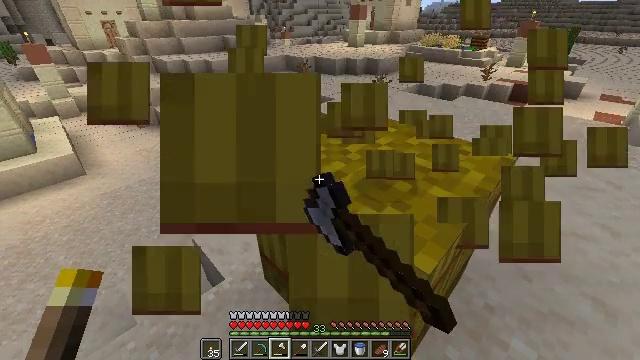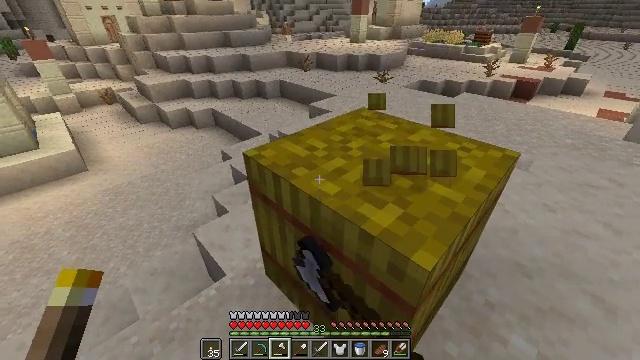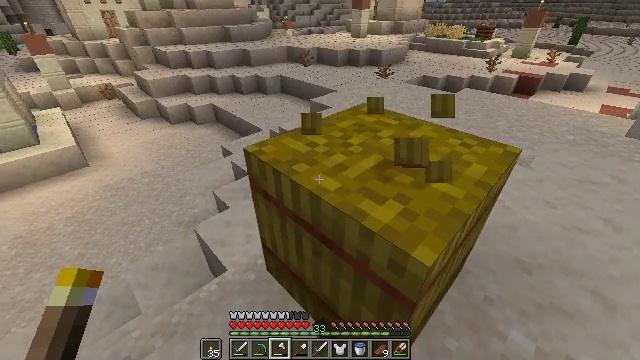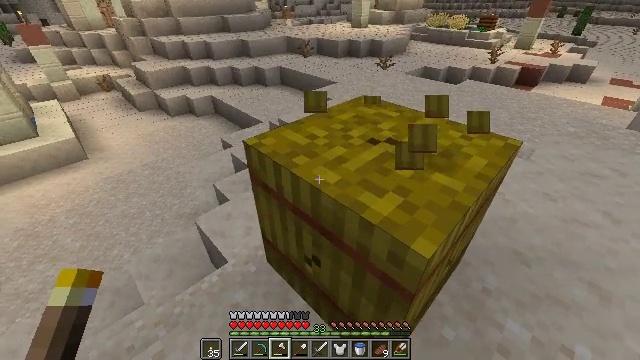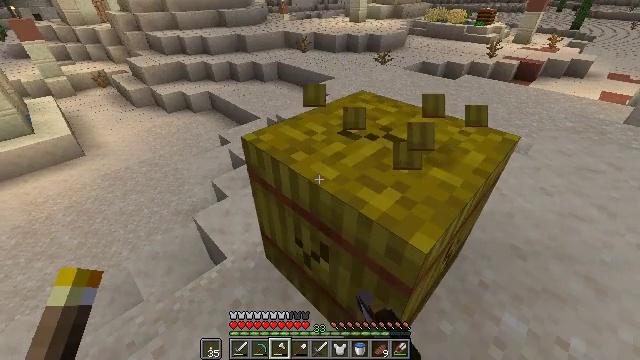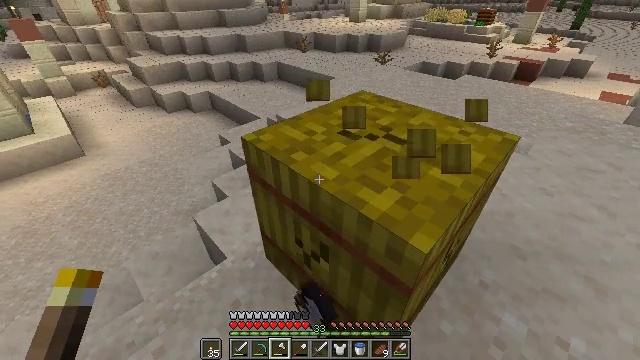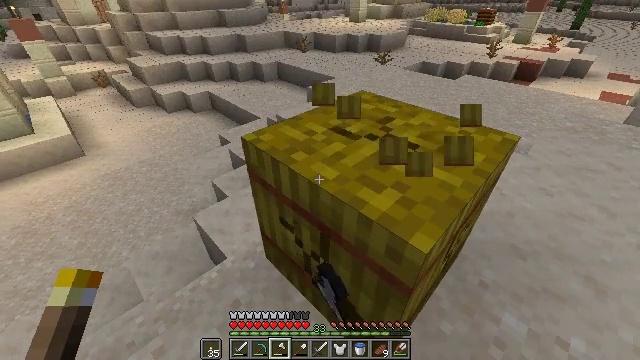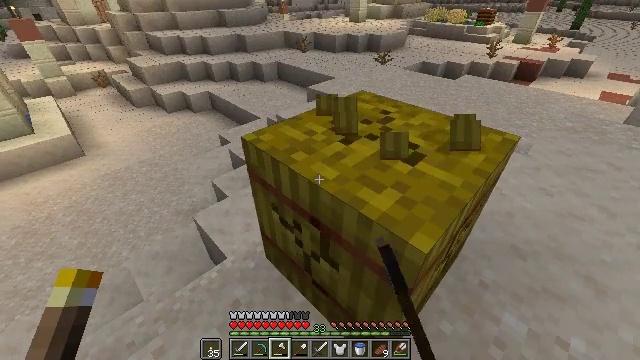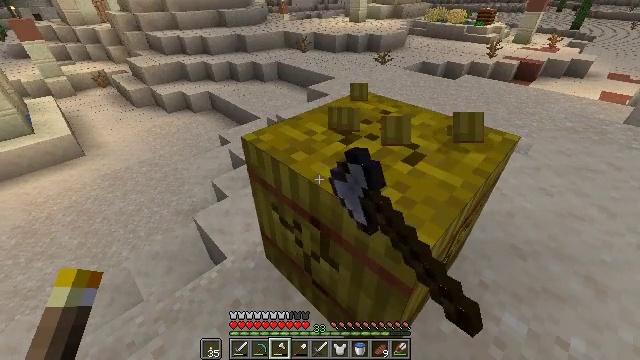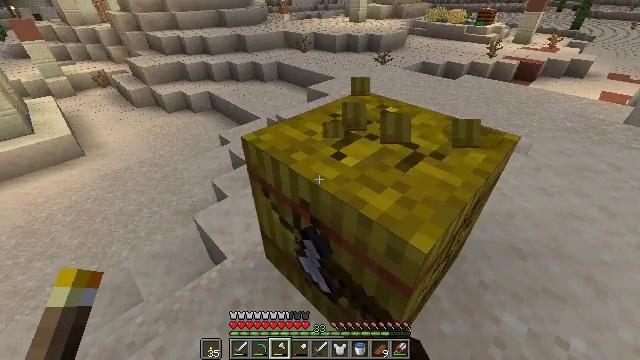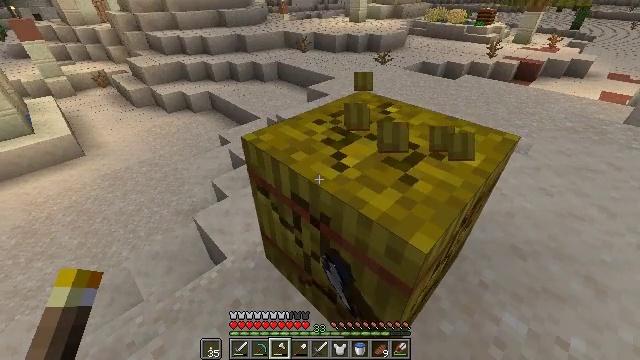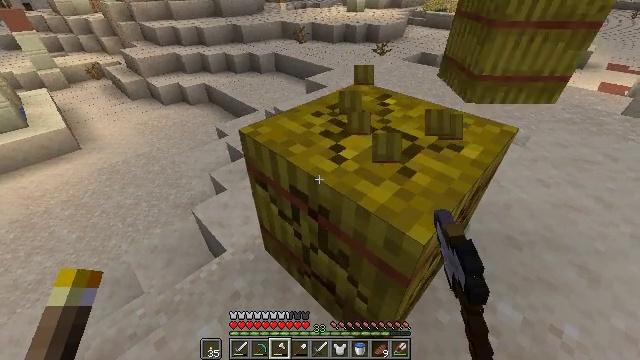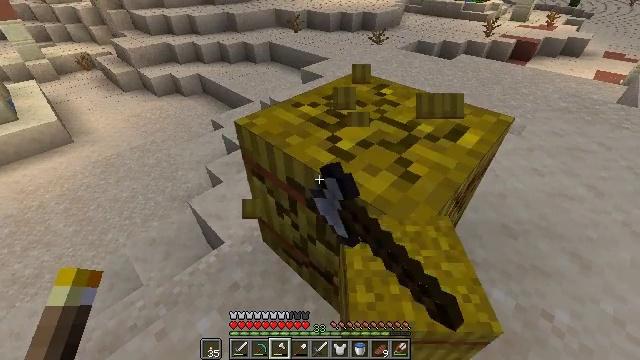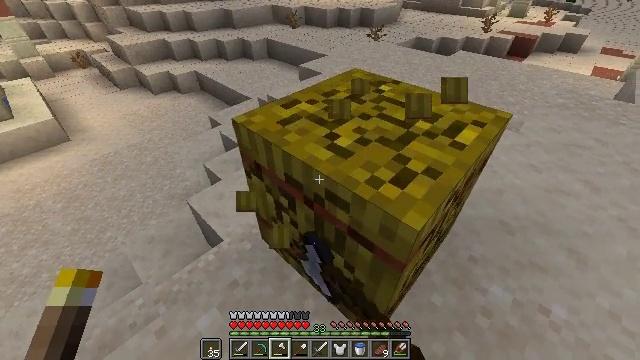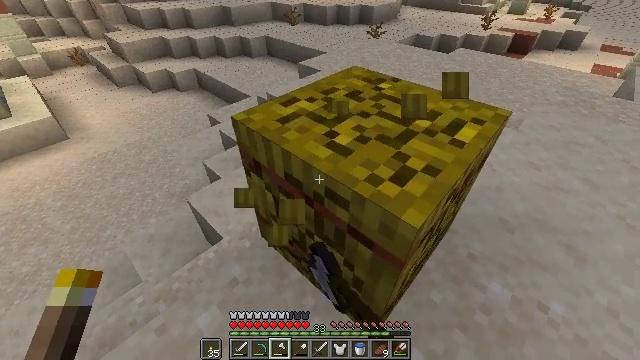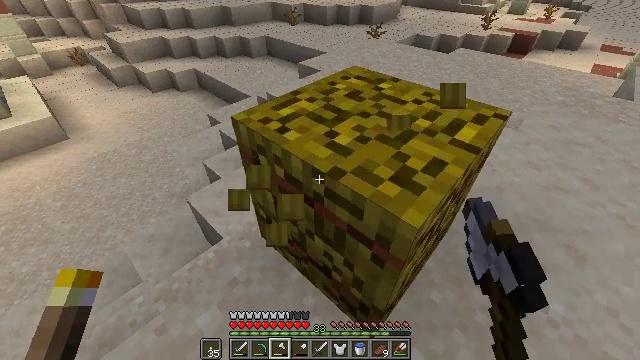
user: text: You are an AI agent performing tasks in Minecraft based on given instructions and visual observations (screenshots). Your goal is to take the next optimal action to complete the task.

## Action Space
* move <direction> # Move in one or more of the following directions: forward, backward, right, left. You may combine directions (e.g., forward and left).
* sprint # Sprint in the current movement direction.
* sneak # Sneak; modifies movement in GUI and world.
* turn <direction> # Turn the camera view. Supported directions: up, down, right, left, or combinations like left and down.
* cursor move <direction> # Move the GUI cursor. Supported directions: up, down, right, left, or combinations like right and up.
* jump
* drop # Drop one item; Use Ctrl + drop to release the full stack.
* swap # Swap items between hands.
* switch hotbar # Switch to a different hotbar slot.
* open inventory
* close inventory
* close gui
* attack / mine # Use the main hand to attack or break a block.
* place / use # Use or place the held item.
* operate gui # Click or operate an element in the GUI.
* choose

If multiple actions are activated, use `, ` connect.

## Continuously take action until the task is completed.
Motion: motion action
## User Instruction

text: Attack the hay block to get hay.
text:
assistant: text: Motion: attack / mine
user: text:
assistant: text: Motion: attack / mine
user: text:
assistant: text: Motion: turn down, attack / mine
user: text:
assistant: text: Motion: attack / mine
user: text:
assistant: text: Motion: attack / mine
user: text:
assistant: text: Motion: attack / mine
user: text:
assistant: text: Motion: attack / mine
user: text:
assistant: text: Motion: attack / mine
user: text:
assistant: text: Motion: attack / mine
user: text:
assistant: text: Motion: attack / mine
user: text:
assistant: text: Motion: turn down, attack / mine
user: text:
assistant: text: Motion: turn down, attack / mine
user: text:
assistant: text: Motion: attack / mine
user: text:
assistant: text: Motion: attack / mine
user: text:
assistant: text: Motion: attack / mine
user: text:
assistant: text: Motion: attack / mine
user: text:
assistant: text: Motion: attack / mine
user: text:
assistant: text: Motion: attack / mine
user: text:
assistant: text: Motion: attack / mine
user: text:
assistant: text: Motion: turn down, attack / mine
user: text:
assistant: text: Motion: attack / mine